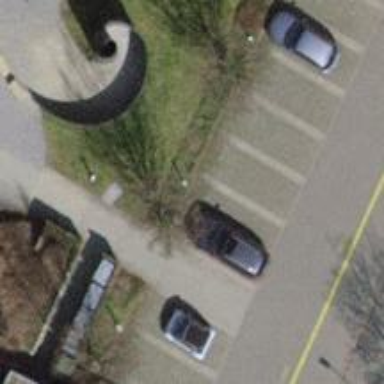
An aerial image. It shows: Parking area with grass paver surface.